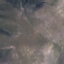
Land use / land cover class: HerbaceousVegetation